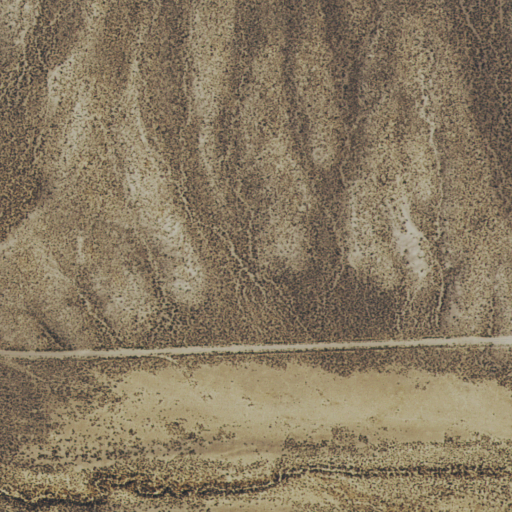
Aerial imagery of gap in Nevada named Moon River Gap containing only shrub